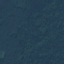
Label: Forest